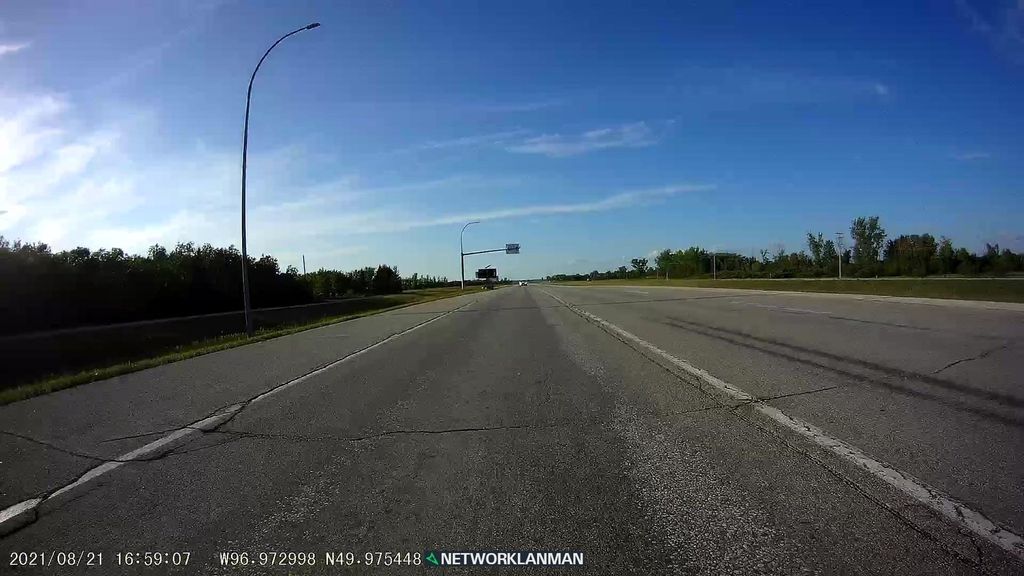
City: winnipeg